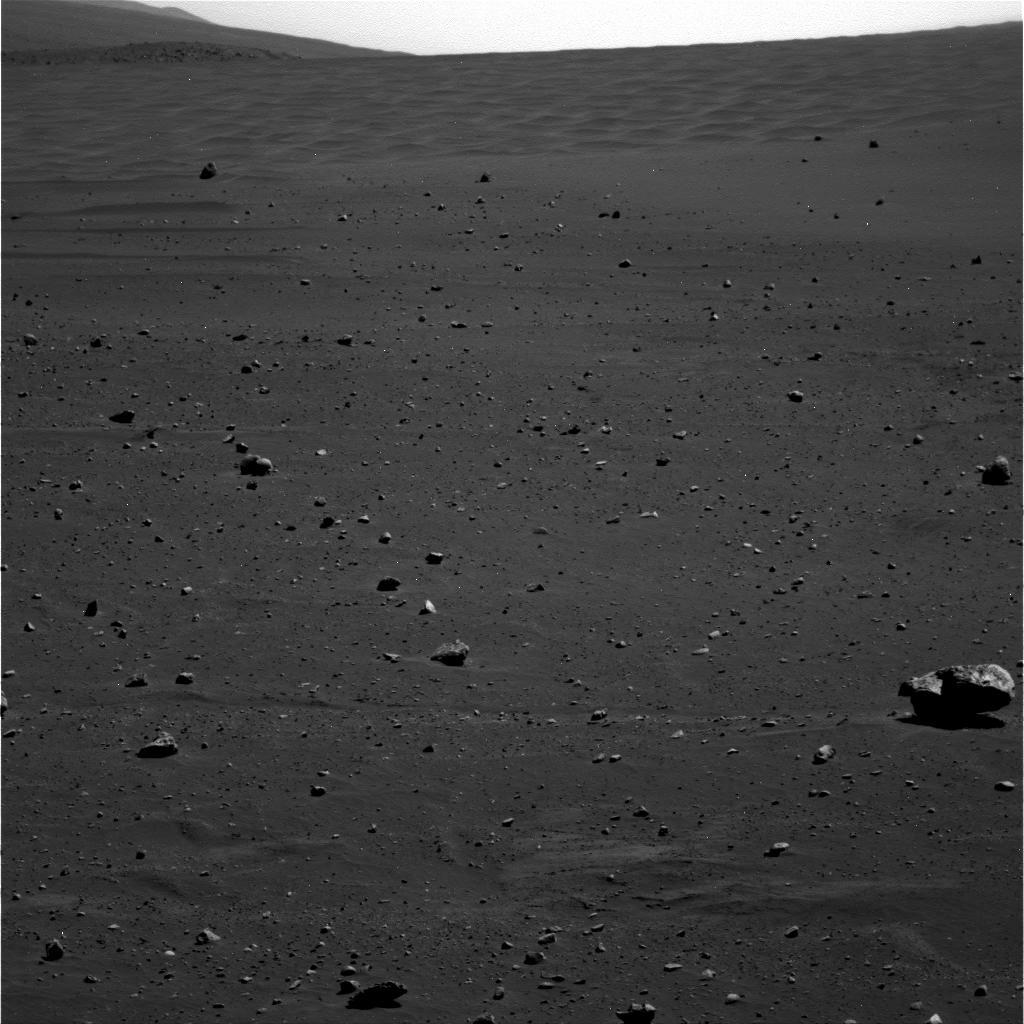
Terrain classes present: Bedrock, Gravel / Sand / Soil, Rock, Shadow, Sky / Distant Mountains